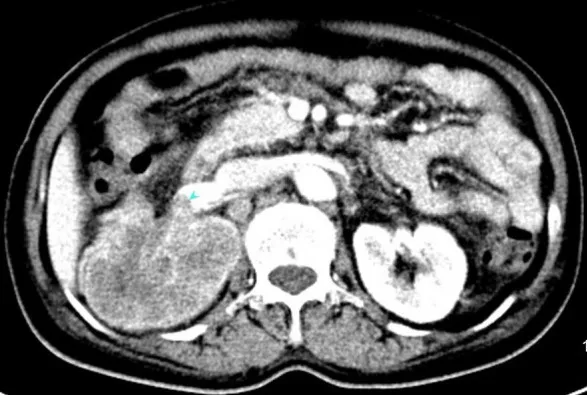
An enhanced computed tomography (CT) scan showing a mixed density tumor of the right kidney measuring 6.6x7.0x9.4cm with invasion into right renal portal vein.
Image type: radiology (ct)